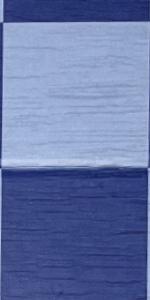
Label: Empty